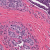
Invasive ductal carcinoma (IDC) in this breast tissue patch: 0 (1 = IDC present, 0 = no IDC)